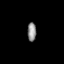
Tissue: prostate
Cell type: T cells
Senescence score: 0.7441
Nuclear area (px): 161
Mean DAPI intensity: 142.876